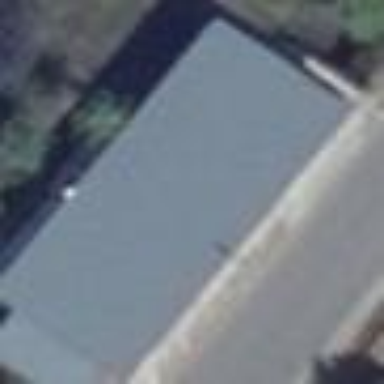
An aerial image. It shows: Building with flat grey roof.